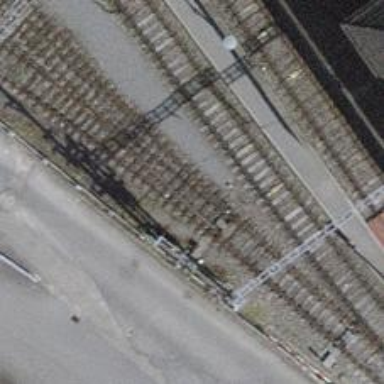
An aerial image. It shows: Railway switch.